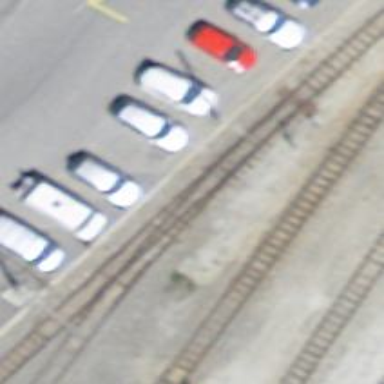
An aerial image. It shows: Narrow-gauge railway service yard with 1 track. The railway is electrified with contact line.